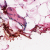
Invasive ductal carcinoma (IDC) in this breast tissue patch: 0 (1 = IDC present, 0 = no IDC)